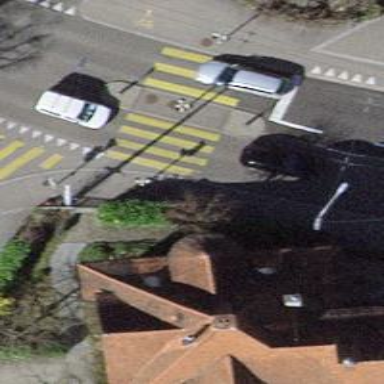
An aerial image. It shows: Kerb serving as barrier.